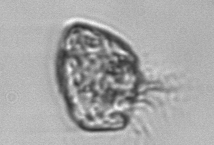
Label: Strombidium_morphotype1